Question: I'm trying to use TFS but there is one problem:
I created project called 'NewWeb' and added him to source control, after that I deleted this project and mapped 'Global' to another project on cloud but one folder from still shown in the tree under the deleted project.

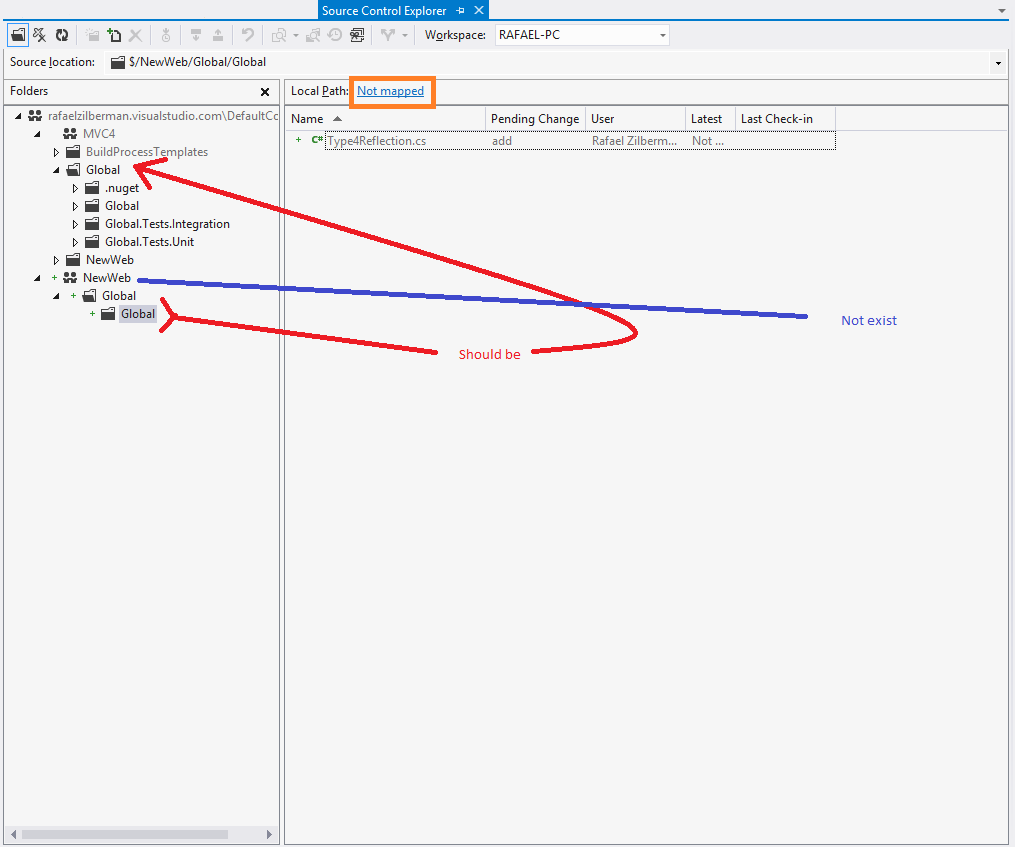
Answer: - '$tf'- 'tfs destroy'- 'File -> Source control -> Advenced -> Workspaces'-